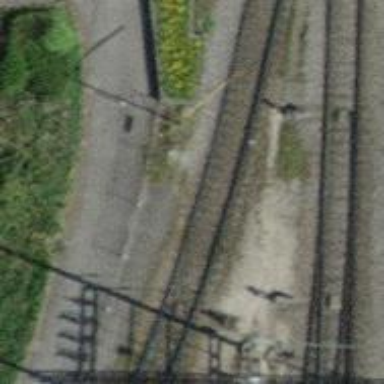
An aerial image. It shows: Railway switch.